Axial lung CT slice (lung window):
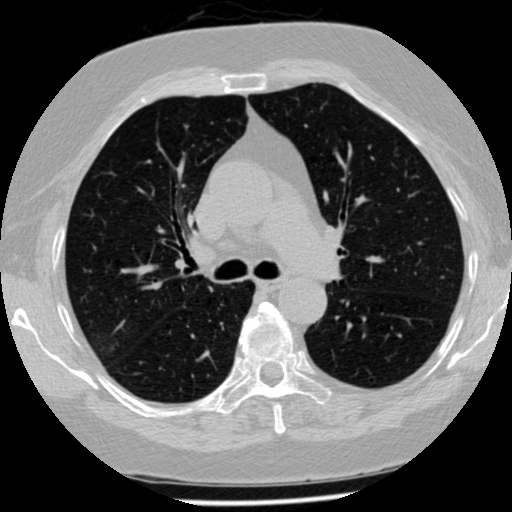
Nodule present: no